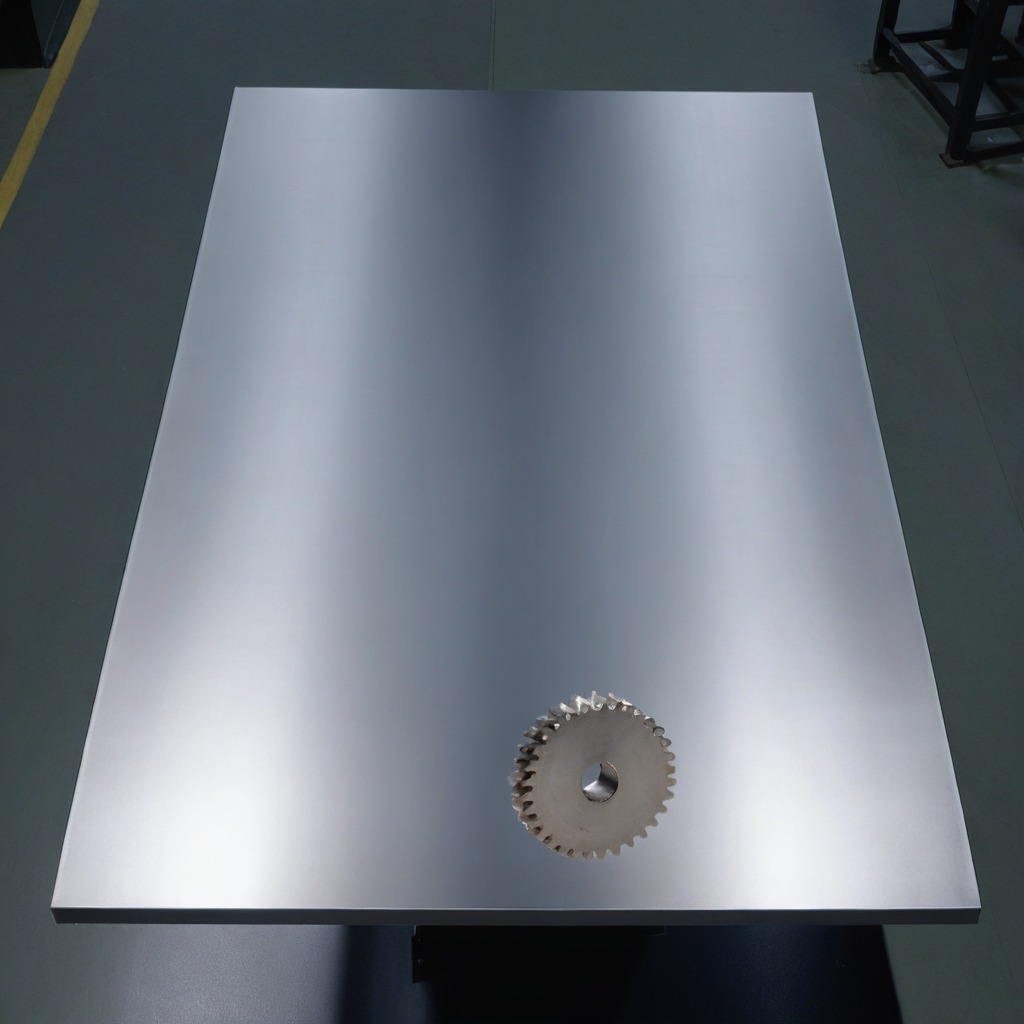
A steel gear with teeth is lying on the tabletop.